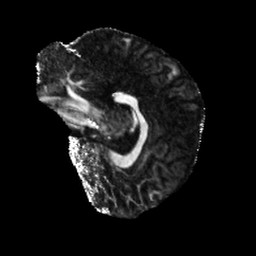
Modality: FA
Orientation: sagittal
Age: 24
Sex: female
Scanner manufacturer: siemens
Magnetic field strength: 6.98 T
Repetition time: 7.776 s
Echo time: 0.076 s